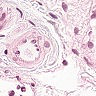
Metastatic tissue present: no